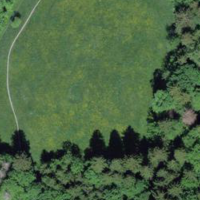
EUNIS habitat code: 24
Species observed at this site:
Maniola jurtina
Galium aparine